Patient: sex M, age 66
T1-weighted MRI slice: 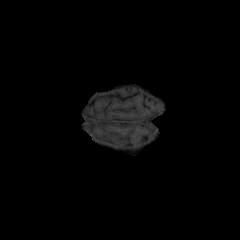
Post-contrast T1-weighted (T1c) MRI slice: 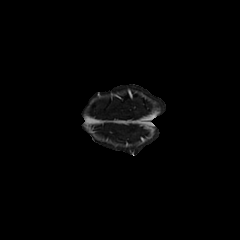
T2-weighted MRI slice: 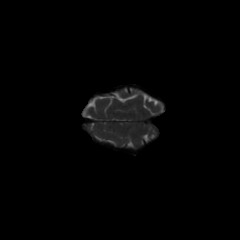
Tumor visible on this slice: no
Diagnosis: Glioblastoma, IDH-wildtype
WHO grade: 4